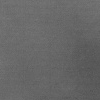
Atmospheric dust classification: dusty